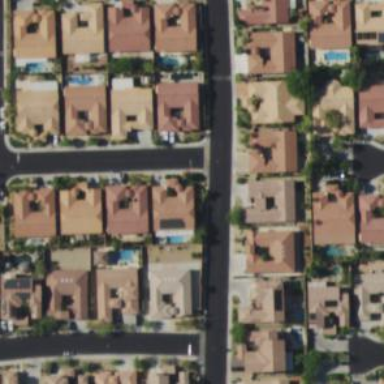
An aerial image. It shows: Residential road.